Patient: sex M, age 69
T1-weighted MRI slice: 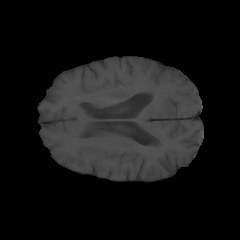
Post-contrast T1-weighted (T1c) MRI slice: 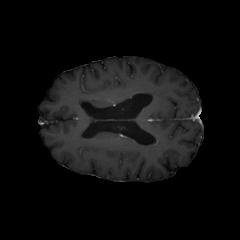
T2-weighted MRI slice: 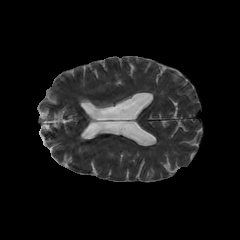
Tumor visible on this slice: no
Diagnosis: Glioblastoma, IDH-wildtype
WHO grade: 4